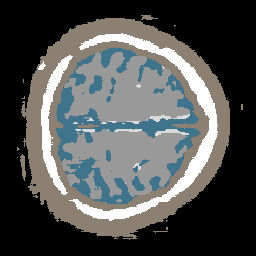
Label: no_lesion